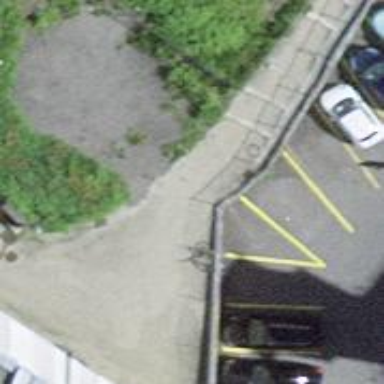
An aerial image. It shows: Footway surfaced with paving stones.